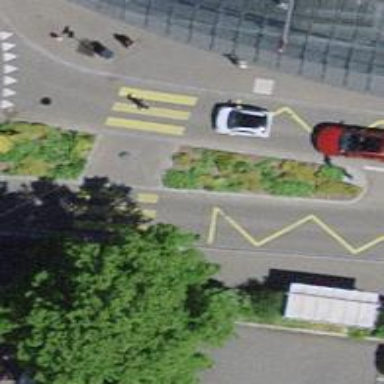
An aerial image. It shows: Marked road crossing with pedestrian island.